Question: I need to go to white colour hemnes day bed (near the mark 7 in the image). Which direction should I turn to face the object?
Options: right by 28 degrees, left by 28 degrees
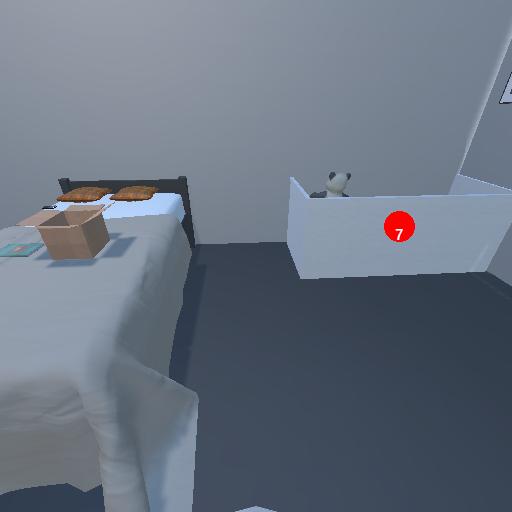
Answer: right by 28 degrees